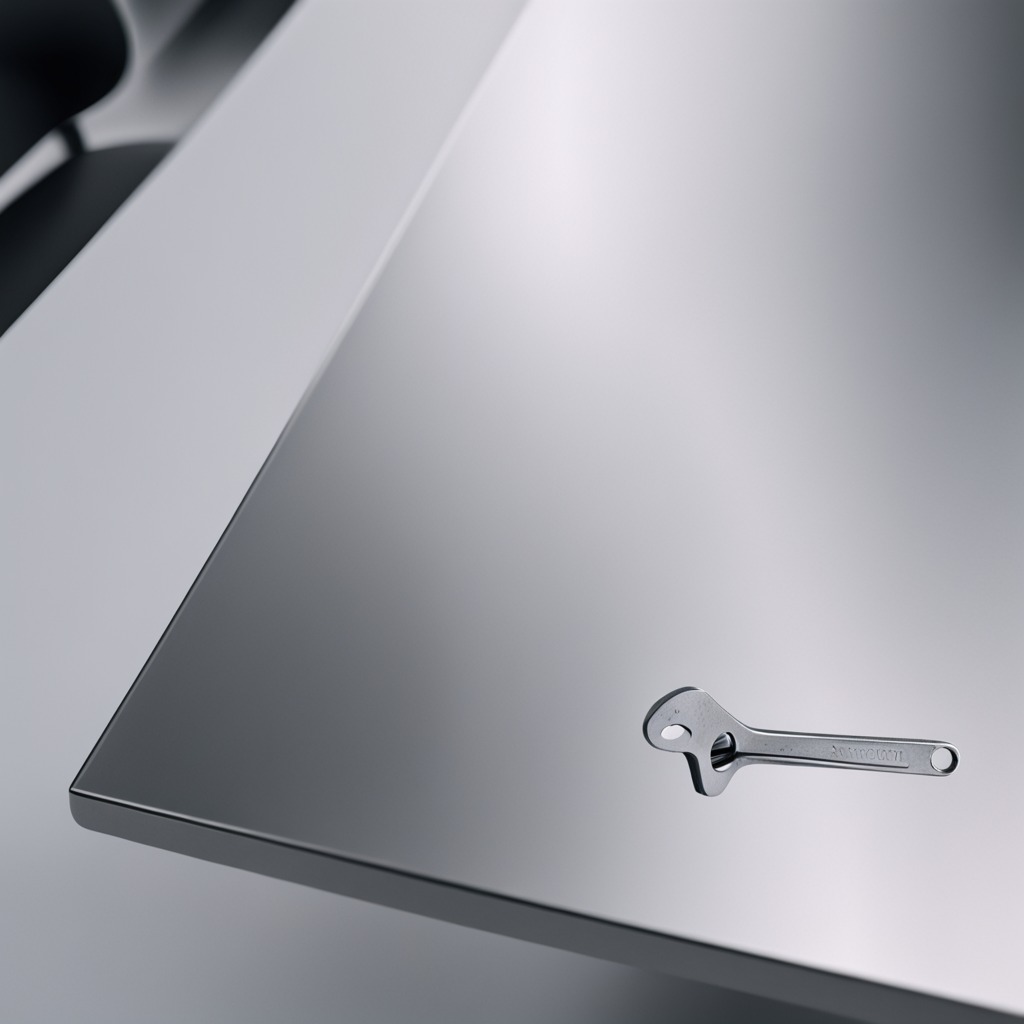
An wrench is lying on a stainless steel table in a high-end prototyping lab.